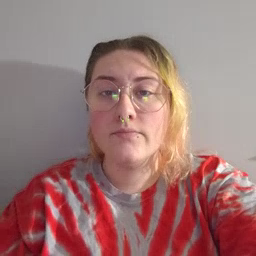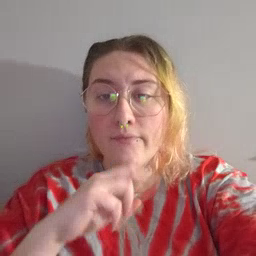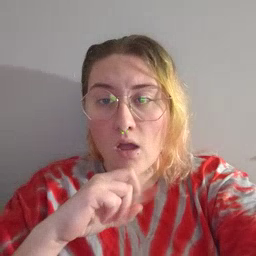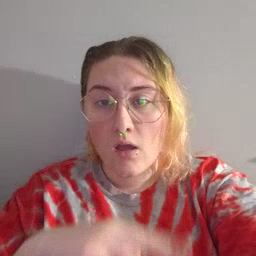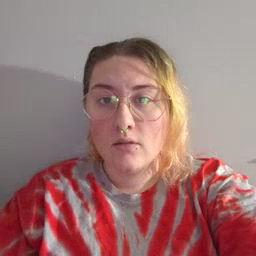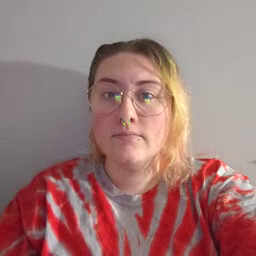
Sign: frog